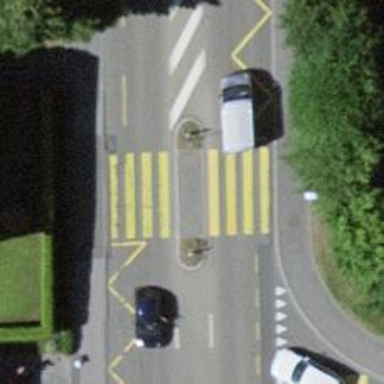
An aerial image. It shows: Footway located on traffic island.